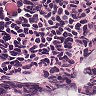
Metastatic tissue present: no